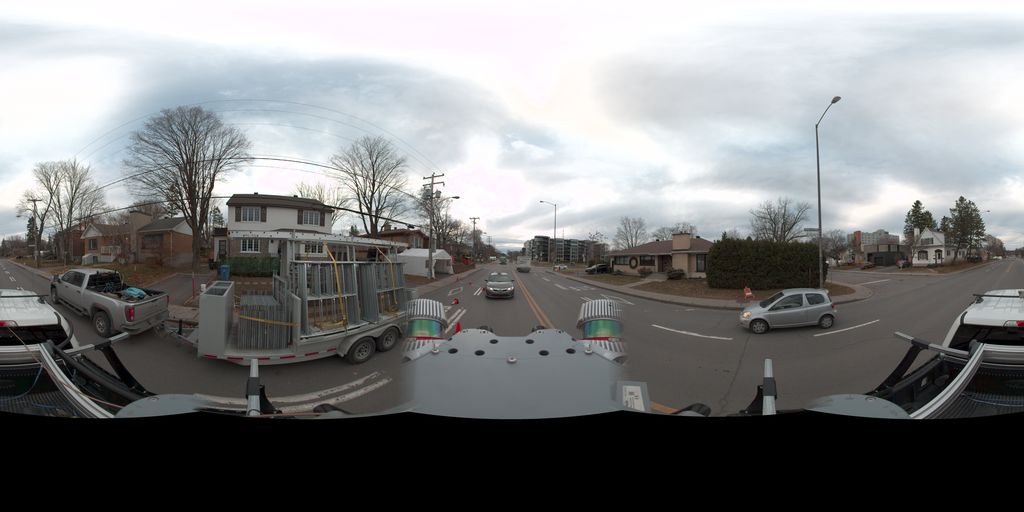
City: quebec_city